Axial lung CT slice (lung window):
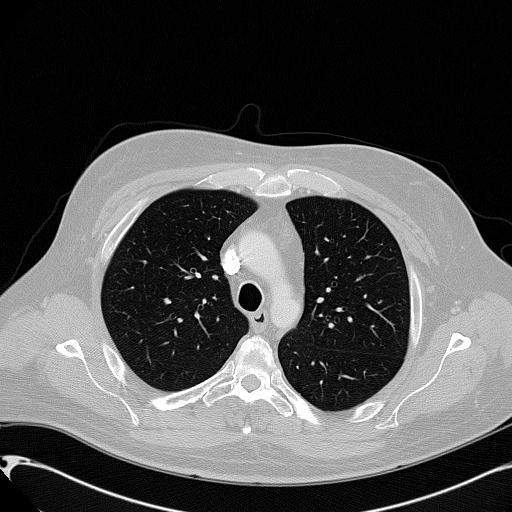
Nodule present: no